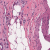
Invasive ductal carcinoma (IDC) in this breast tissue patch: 0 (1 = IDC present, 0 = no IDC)